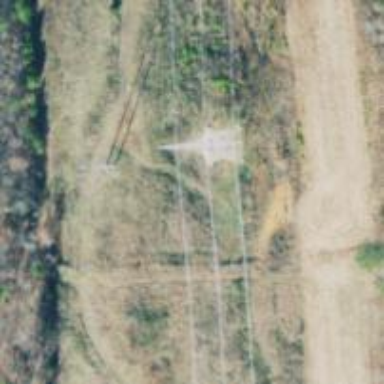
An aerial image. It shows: Lattice structure tower.